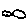
Label: cloud